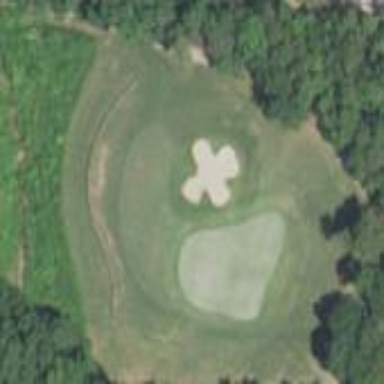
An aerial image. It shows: Golf rough area.